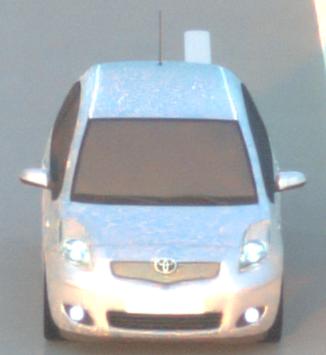
Make: Toyota
Model: Yaris 1.0
Detailed model: Yaris (XP13)
Model produced from: 2011/10
Model produced until: 2014/08
Doors: 3
Color: white
Road condition: wet road
Daytime: sunrise or sunset
Contrast: medium contrast